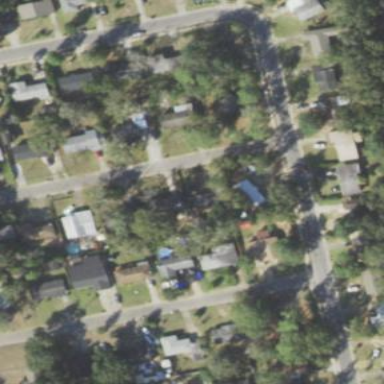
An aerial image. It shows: Residential area composed of single-family homes.